二年级 · 算术
购物小主人。

6 元

4 元

63 元 $\quad 47$ 元

周年店庆，满 50 元立减 3 元。

(1) 丽丽买 6 个拨浪鼓需要多少元?

（2）安安买了一个足球和一个建子, 能节省 3 元吗?

（3）亮亮买一套积木比一个足球贵多少元?

(4) 请你提出一个数学问题, 并解答。
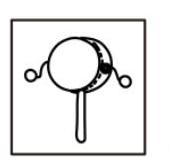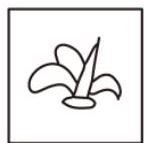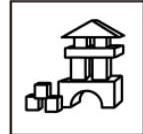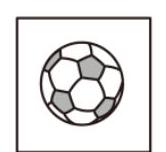
答案: (1) 36 元;

(2) 能;

(3) 16 元;

(4) 买一个拨浪鼓和一套积木一共需要多少钱?

$6+63=69 （$ 元 $)$

答: 买一个拨浪鼓和一套积木一共需要 69 元钱。

(本小题答案不唯一)

【分析】(1) 已知一个拨浪鼓需要 6 元, 求买 6 个拨浪鼓需要多少钱, 即求 6 个 6 是多少, 根据乘法的意义，列式解答即可。

（2）先算出买一个足球和一个建子一共多少钱, 若大于 50 元则满足优惠条件, 若小于、等于 50 元,则不满足，据此解答即可。

(3) 用一套积木的价钱减去一个足球的价钱, 即可得出答案。

(4) 根据学过的数学知识, 结合图片信息, 提出问题并解答即可。本小题答案不唯一。例如: 买一个拨浪鼓和一套积木一共需要多少钱?

【详解】 (1) $6 \times 6=36$ (元)

答: 丽丽买 6 个拨浪鼓需要 36 元。

(2) $47+4=51$ （元）

51 元 $>50$, 满足优惠条件。

答: 能节省 3 元。

(3) $63-47=16$ (元)

答: 一套积木比一个足球贵 16 元。

（4）买一个拨浪鼓和一套积木一共需要多少钱?

$6+63=69($ 元 $)$

答: 买一个拨浪鼓和一套积木一共需要 69 元钱。

(本小题答案不唯一)

【点睛】本题考查学生提出问题并解决问题的能力。